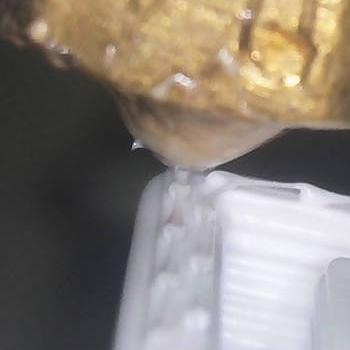
Flow rate: 35%